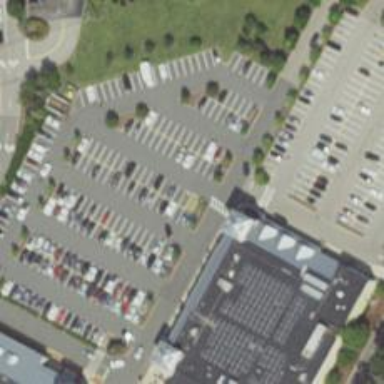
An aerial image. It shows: Parking space.